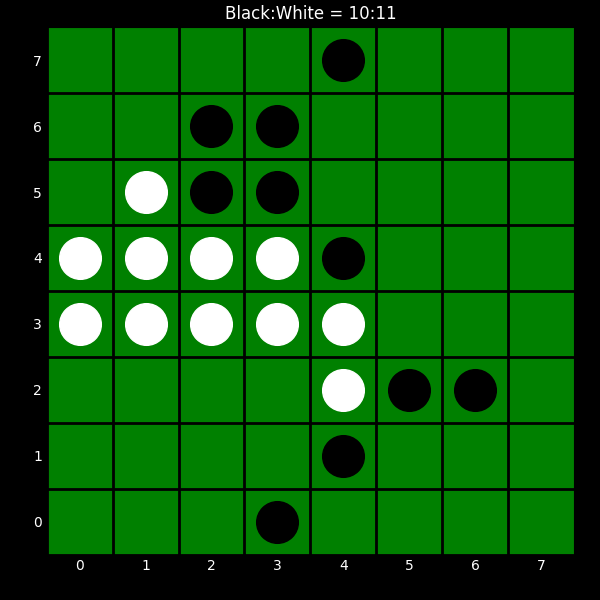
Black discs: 10
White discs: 11